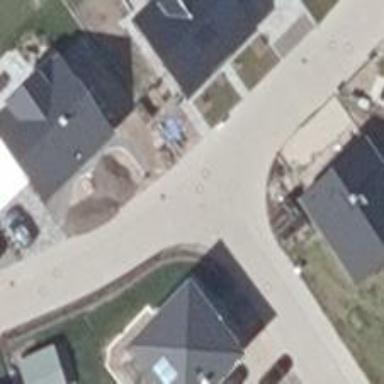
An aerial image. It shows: Living street.